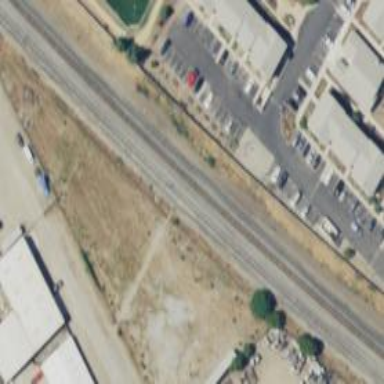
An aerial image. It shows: Railway siding with rails.